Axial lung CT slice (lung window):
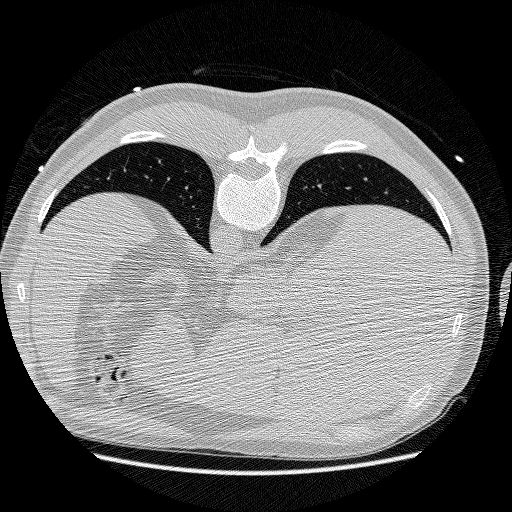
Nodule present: no